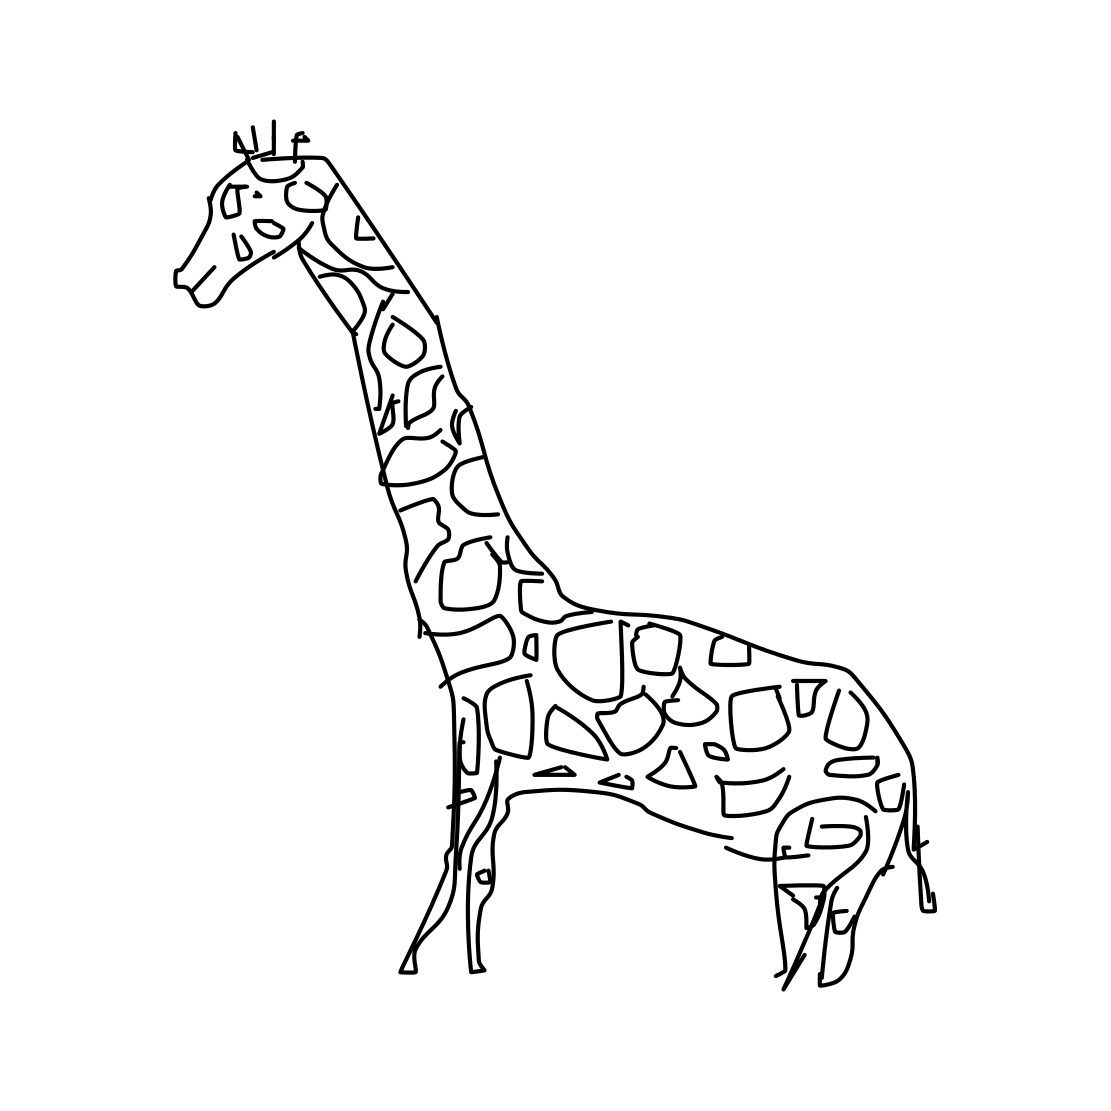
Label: giraffe